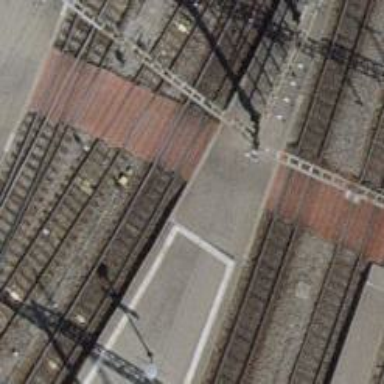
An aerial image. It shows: Single-track electrified railway with contact line.